Question: I am trying to make comment section like instagram I cam check the delegate function during scrolling as described <URL>
But I am not sure how can I hold keyboard in between the states of showing and hiding. Also if anyone has any idea how to move content up when textfield start filling with data ? I have attached an screen shot.

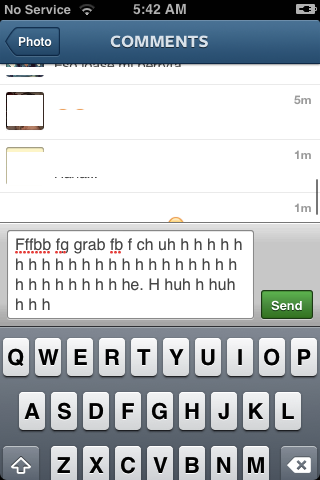
Answer: Hold a reference to your 'UITextField/UItextView' (btw, <URL>.
As you pointed out, you can then implement this method
'''
- (void)scrollViewDidScroll:(UIScrollView *)scrollView {
[self.textFieldRef resignFirstResponder];
}
'''
Question is a possible duplicate of <URL>